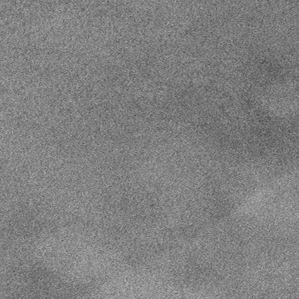
Label: frost